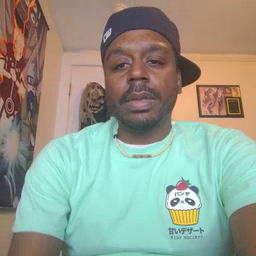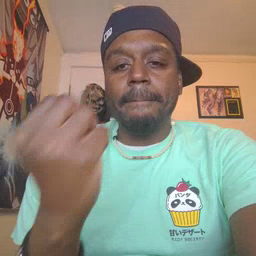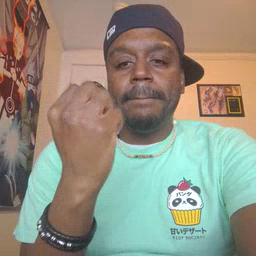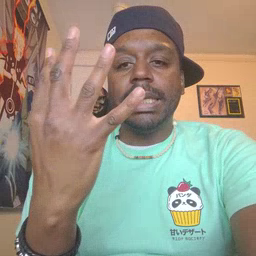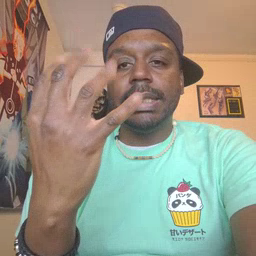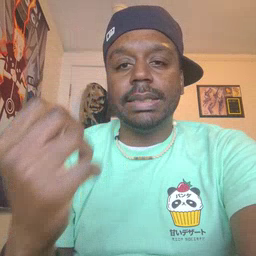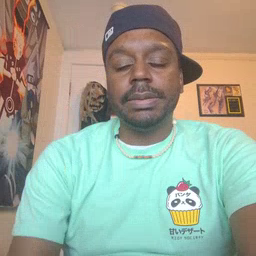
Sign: many